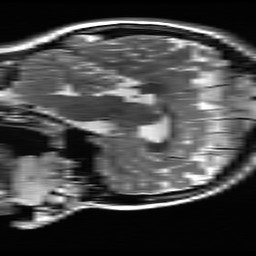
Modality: T2w
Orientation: sagittal
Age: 18
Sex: female
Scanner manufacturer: ge
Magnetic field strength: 3 T
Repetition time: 4.758 s
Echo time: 0.09974 s